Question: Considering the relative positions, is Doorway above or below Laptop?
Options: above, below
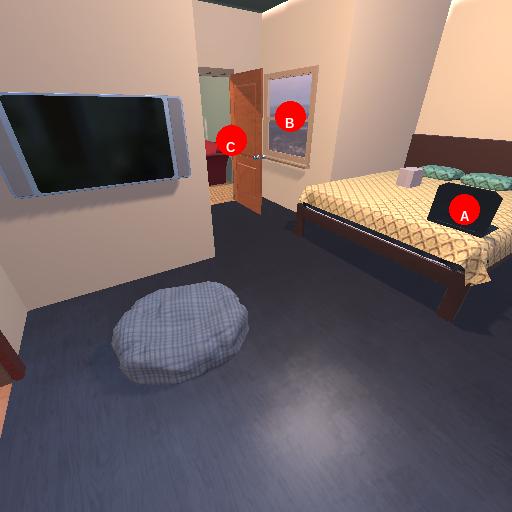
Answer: above